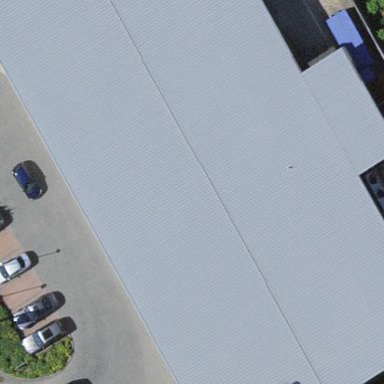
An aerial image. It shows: Retail building.